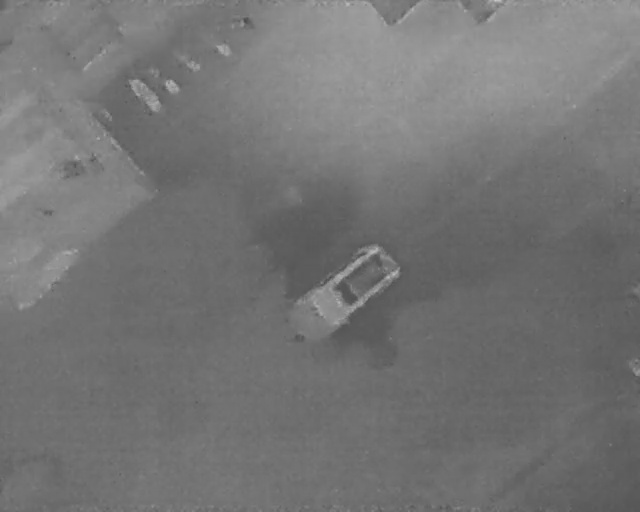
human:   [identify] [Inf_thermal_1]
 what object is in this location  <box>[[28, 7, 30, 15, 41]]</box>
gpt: <ref>1 medium bicycle at the top left</ref>